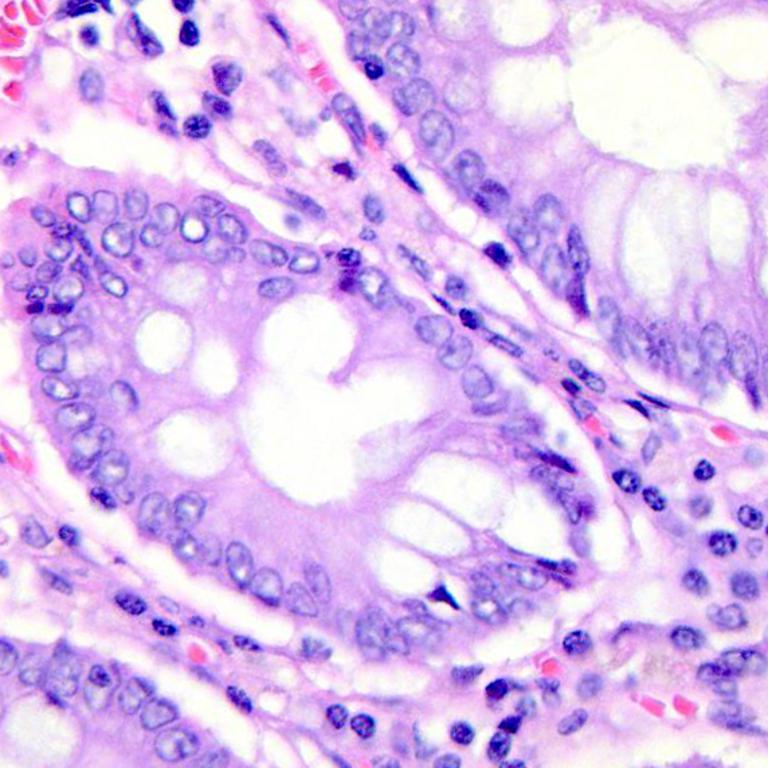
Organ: colon
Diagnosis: benign